Field crop: maize
Growth stage: 2
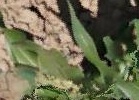
Species: maize